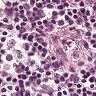
Metastatic tissue present: no